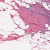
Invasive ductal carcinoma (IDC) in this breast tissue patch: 1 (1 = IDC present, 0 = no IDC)